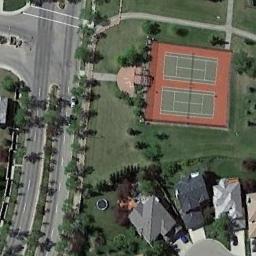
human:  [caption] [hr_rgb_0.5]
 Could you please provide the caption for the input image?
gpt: The tennis court is on the grass next to some buildings and trees .

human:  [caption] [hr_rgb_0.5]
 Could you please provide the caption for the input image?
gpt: A row of trees is planted around the tennis court .

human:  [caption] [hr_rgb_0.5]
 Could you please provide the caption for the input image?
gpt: Next to the tennis court on the lawn are residential areas and roads .

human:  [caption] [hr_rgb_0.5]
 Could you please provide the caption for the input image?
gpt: There are many buildings of different shapes beside the tennis courts .

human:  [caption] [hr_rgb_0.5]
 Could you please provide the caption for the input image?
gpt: The tennis court is on a green meadow beside some buildings .